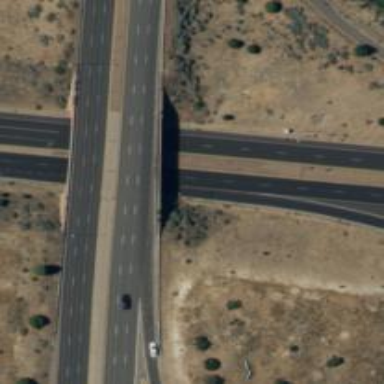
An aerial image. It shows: Bridge with asphalt surface carrying primary link road.